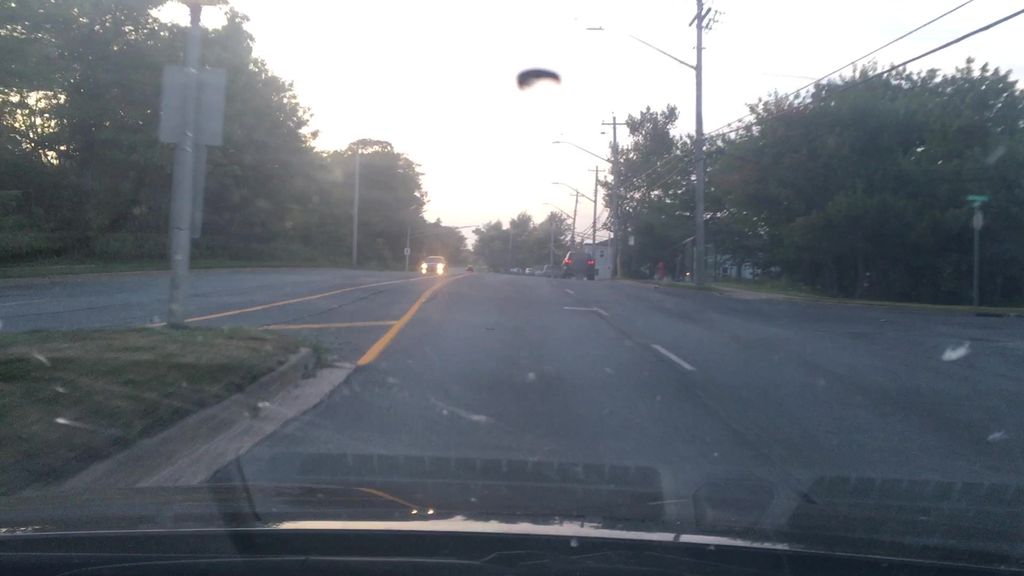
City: halifax